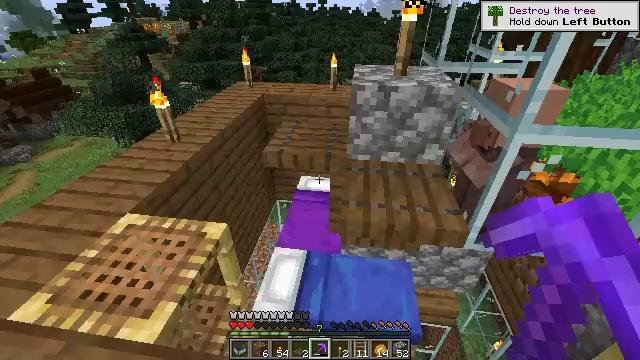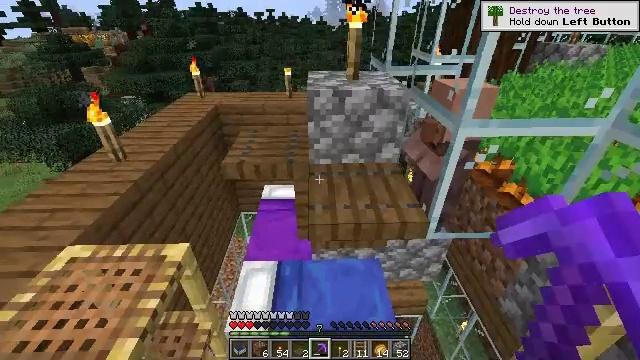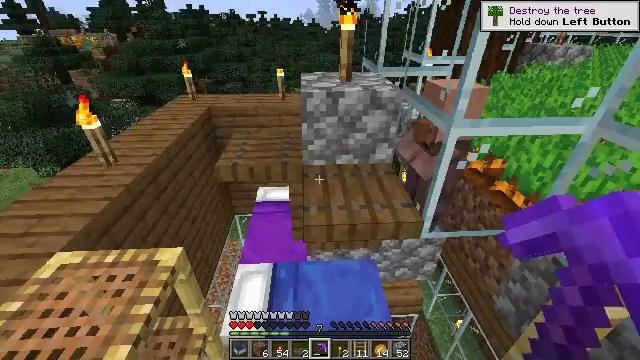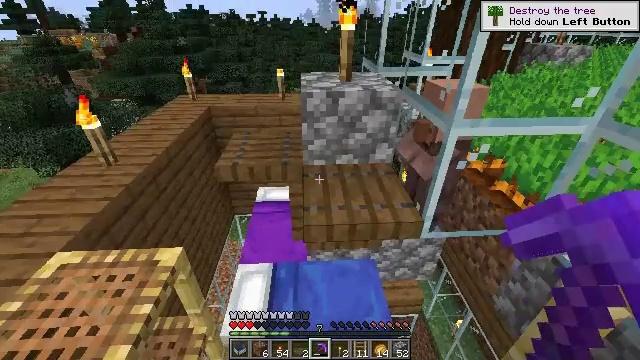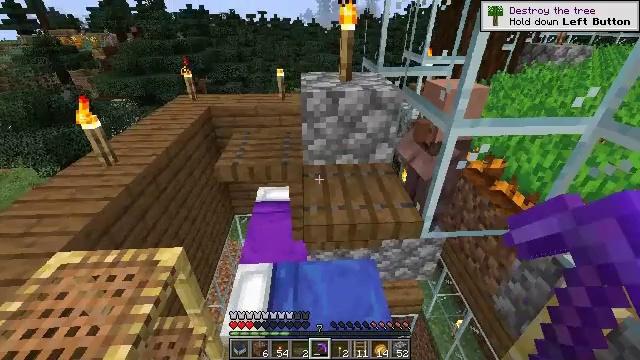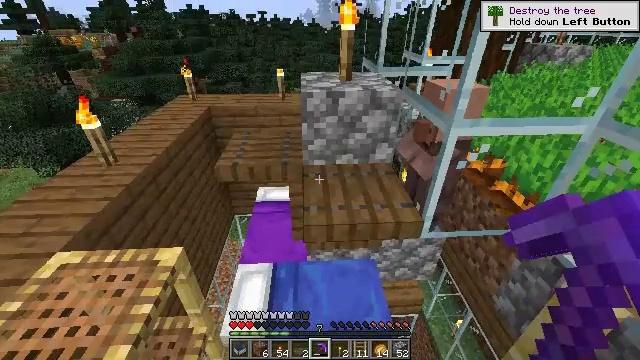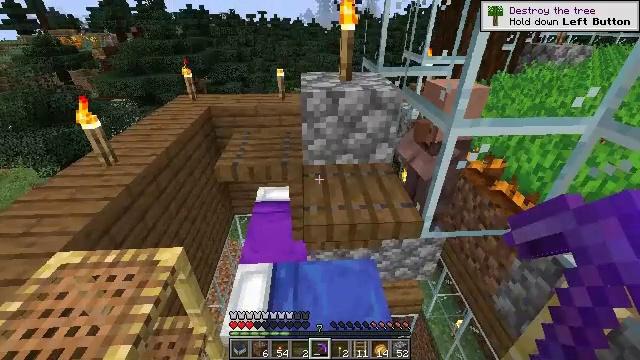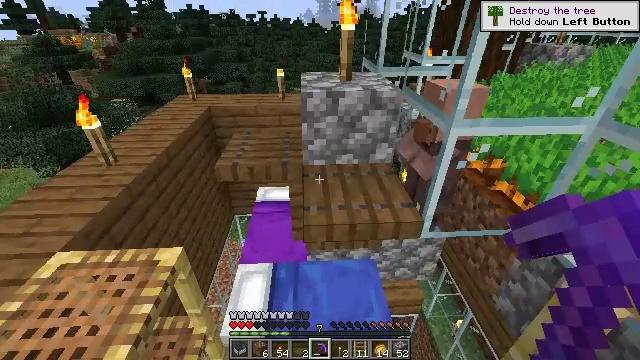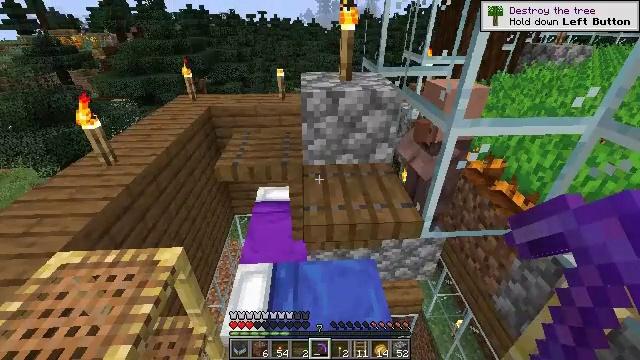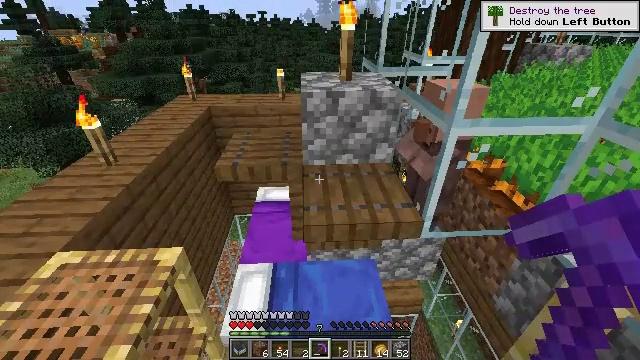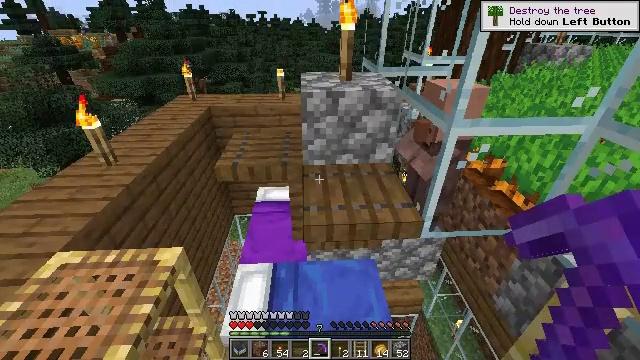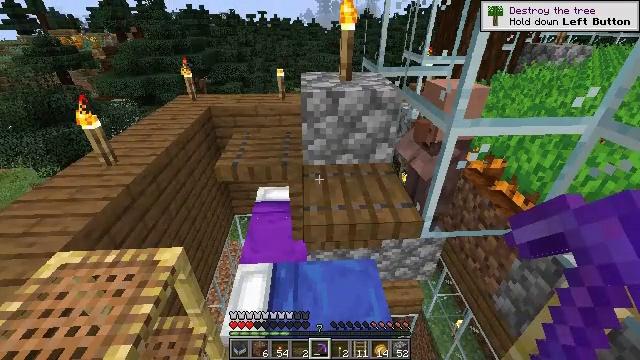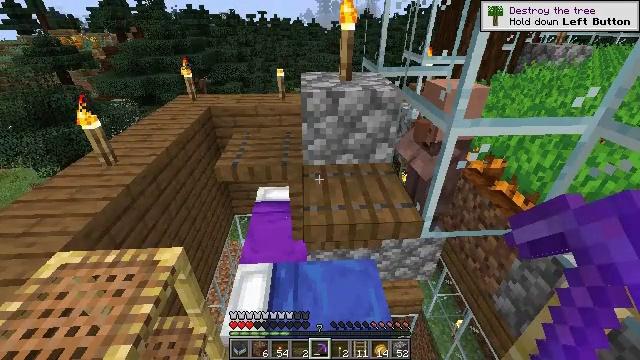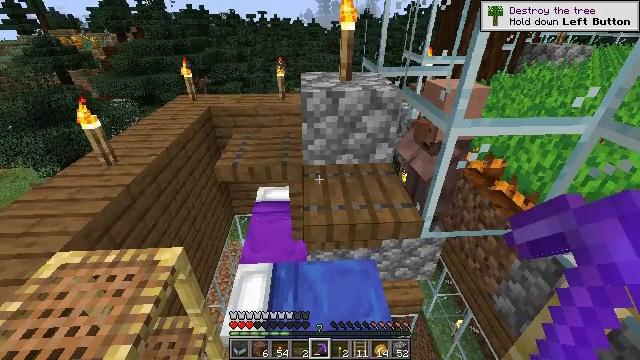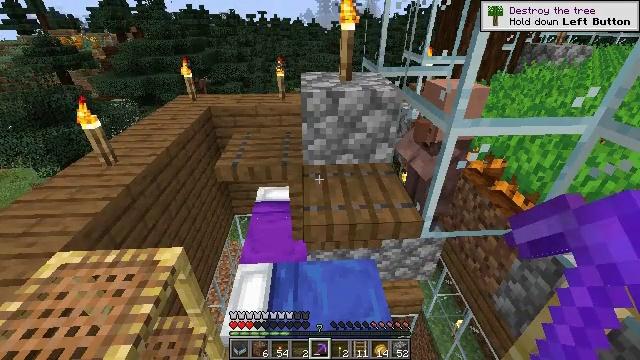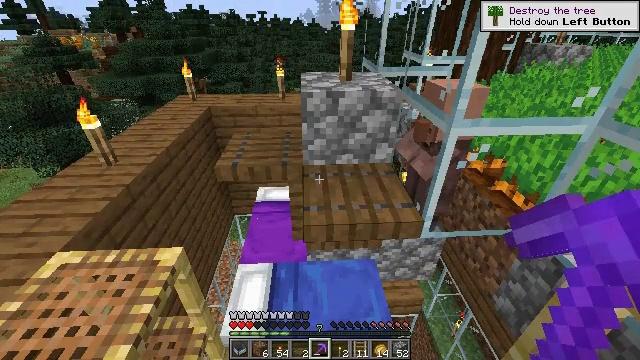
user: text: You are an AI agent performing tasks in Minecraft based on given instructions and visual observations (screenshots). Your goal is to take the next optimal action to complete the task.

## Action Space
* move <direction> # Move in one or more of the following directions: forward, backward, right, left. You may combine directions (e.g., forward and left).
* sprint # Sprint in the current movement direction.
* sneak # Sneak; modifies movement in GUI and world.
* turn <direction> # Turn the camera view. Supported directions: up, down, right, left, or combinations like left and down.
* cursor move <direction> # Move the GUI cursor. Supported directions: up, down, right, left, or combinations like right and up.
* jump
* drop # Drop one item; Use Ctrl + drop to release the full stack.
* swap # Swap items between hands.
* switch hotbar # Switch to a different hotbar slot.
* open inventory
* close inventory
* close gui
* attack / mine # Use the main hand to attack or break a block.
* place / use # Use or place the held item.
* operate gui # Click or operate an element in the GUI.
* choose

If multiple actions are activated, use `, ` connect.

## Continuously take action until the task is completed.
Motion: motion action
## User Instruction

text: Retrieve the torch.
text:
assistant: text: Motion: turn right and up
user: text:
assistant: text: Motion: turn right
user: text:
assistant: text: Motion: no_op
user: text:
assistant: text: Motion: no_op
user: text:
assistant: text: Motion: no_op
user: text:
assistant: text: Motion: no_op
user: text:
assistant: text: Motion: no_op
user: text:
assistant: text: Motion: no_op
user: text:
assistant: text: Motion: no_op
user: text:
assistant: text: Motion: no_op
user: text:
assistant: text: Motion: no_op
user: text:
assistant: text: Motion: no_op
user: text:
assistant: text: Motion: no_op
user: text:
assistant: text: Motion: no_op
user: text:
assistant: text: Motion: no_op
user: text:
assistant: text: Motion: no_op
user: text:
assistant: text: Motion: no_op
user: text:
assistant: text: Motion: no_op
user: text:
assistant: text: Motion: no_op
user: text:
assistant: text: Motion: no_op
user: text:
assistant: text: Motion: no_op
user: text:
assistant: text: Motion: no_op
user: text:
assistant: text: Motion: no_op
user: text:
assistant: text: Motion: no_op
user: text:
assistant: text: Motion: no_op
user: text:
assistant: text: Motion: no_op
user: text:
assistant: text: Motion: no_op
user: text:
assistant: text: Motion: no_op
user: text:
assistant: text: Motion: no_op
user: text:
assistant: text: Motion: no_op